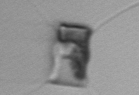
Label: Chaetoceros_similis